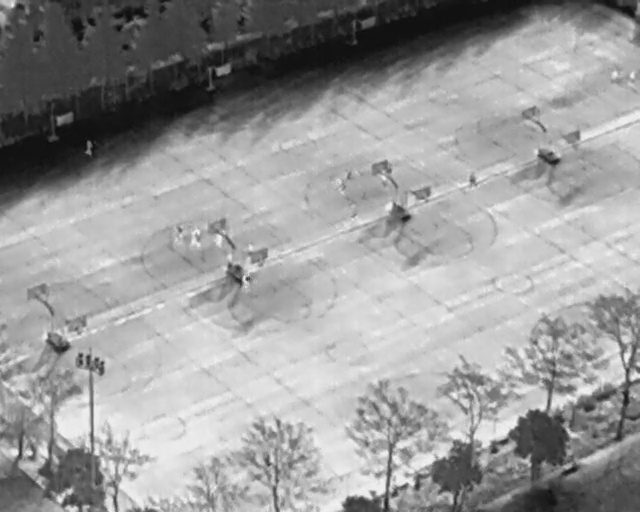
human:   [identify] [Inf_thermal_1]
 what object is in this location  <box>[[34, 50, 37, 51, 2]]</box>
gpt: <ref>1 small person at the center</ref>

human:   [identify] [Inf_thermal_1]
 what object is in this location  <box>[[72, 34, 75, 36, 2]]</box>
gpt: <ref>1 medium person at the right</ref>